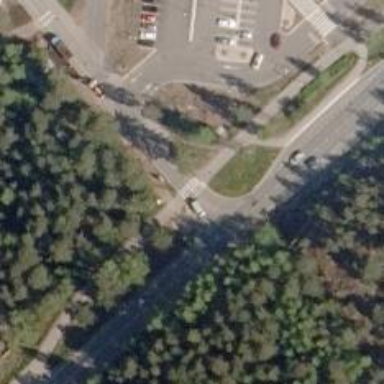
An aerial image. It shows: Uncontrolled crossing on the road.